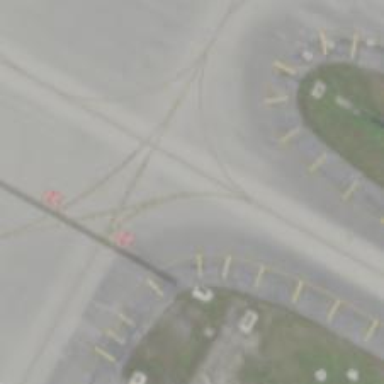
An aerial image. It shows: View of taxiway at the airport.